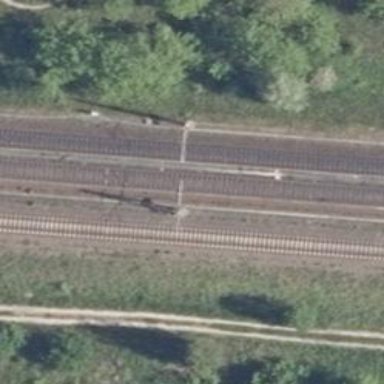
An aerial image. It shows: Railway milestone with catenary mast.